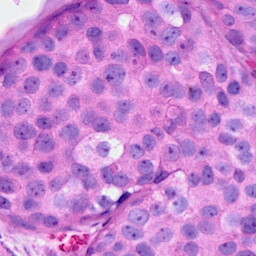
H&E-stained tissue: Breast